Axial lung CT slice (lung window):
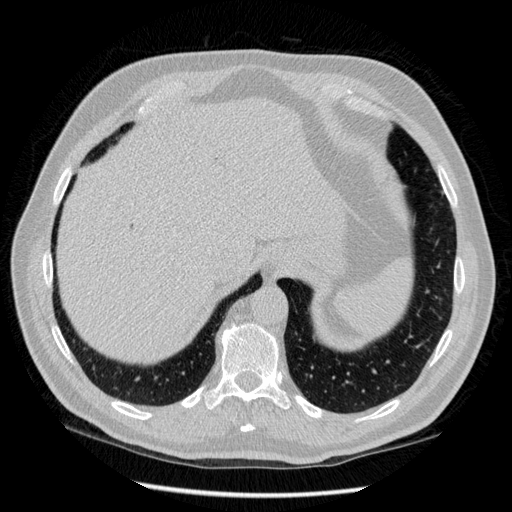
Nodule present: no